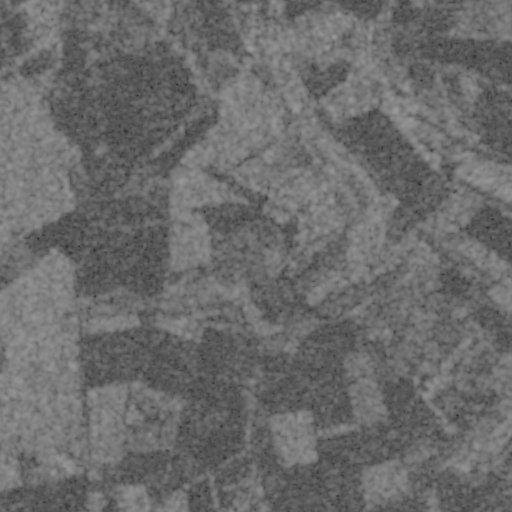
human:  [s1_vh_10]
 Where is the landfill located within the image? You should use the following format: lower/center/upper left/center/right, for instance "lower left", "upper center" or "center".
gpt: The landfill is located in the upper right of the image.
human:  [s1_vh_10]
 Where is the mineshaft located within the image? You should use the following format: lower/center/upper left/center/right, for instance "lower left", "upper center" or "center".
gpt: The mineshaft is located in the upper right of the image.
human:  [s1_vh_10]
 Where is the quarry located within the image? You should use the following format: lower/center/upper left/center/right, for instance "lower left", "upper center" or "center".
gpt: The quarry is located in the lower center of the image.
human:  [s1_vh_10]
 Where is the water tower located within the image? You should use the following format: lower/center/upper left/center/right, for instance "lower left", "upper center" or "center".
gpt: The water tower is located in the upper right of the image.
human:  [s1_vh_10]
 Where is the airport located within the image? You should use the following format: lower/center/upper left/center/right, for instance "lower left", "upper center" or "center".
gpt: There is no airport in the image.

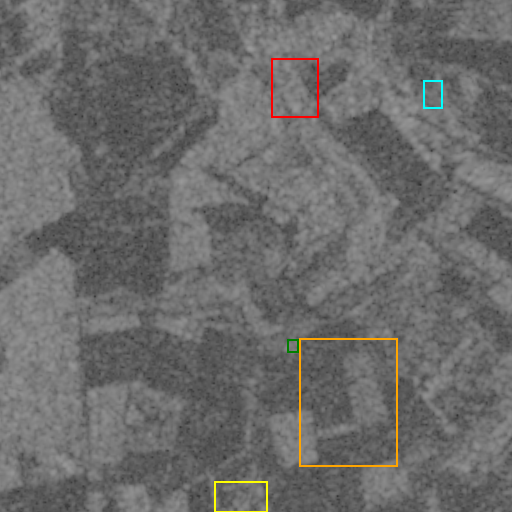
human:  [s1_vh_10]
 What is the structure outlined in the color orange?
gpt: The structure outlined in orange is a crop field.
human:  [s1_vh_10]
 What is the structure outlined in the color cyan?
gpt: The structure outlined in cyan is a landfill.
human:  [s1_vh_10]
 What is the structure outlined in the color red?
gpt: The structure outlined in red is a park.
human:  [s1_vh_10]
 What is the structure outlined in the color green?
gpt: The structure outlined in green is a quarry.
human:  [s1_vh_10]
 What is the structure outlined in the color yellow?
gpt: The structure outlined in yellow is a wastewater plant.
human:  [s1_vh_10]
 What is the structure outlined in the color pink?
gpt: There is no pink outline.